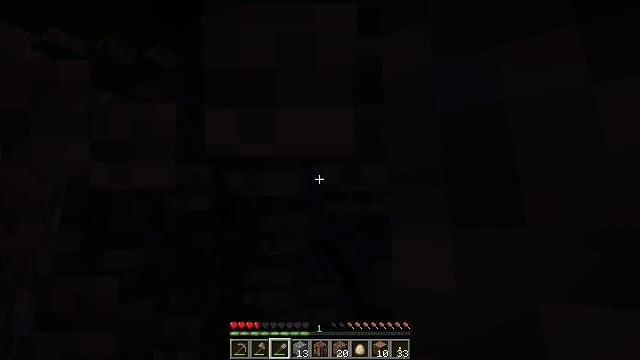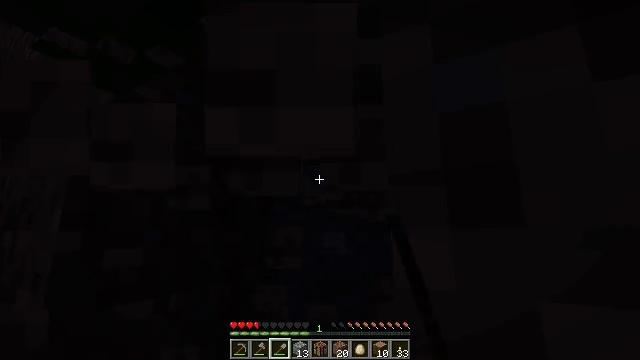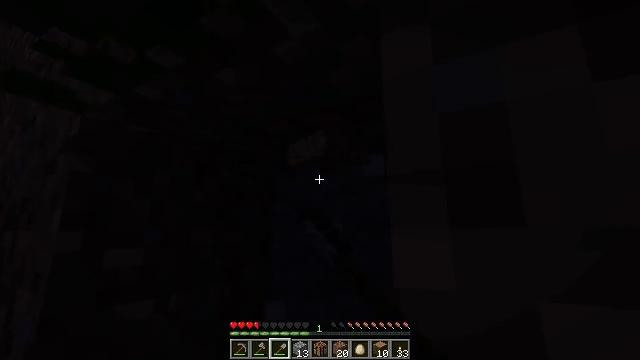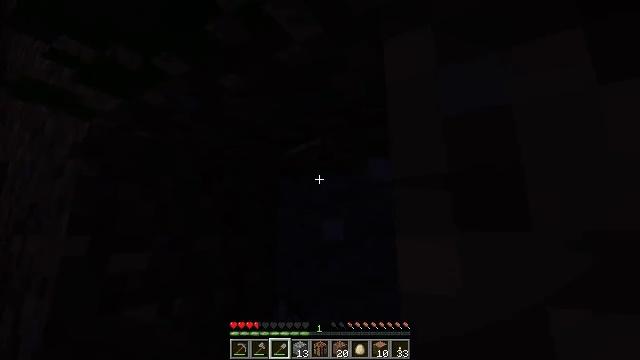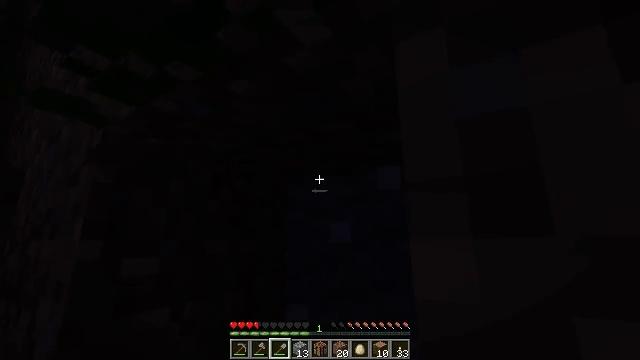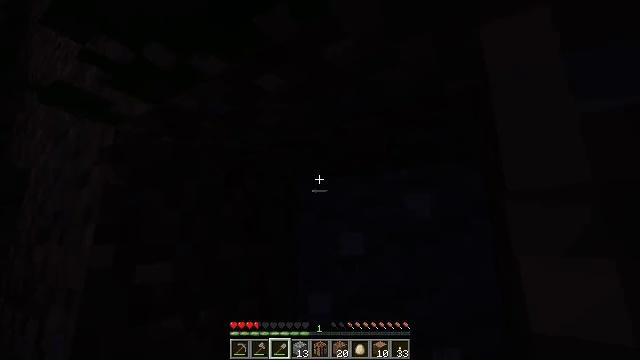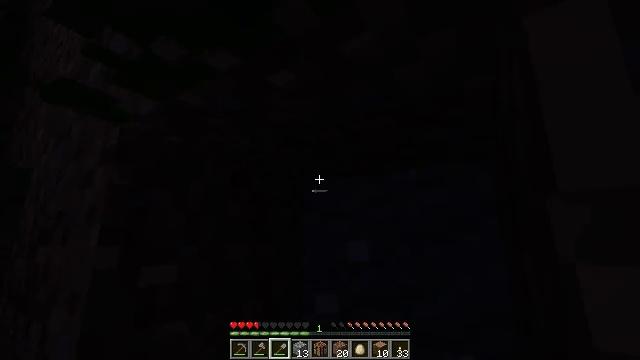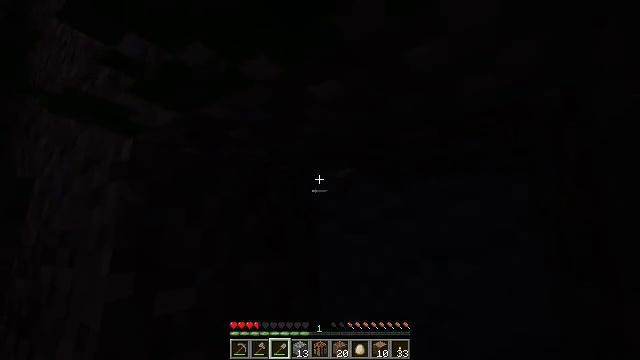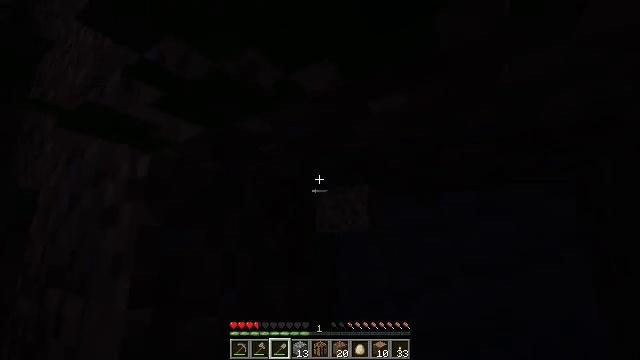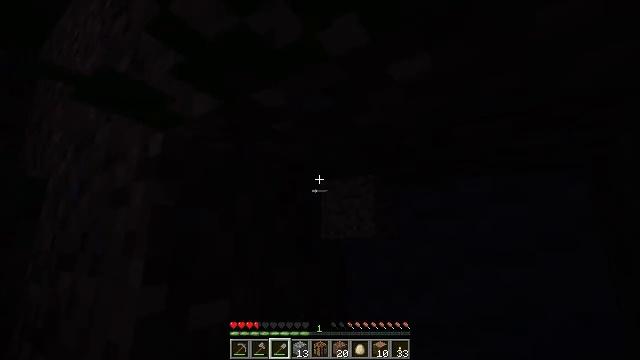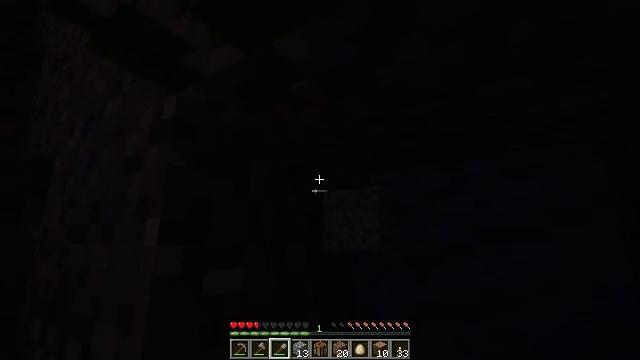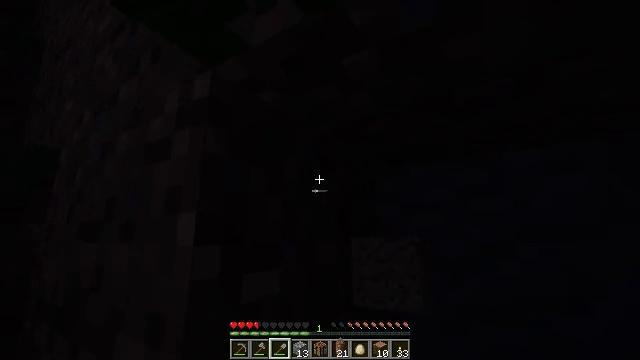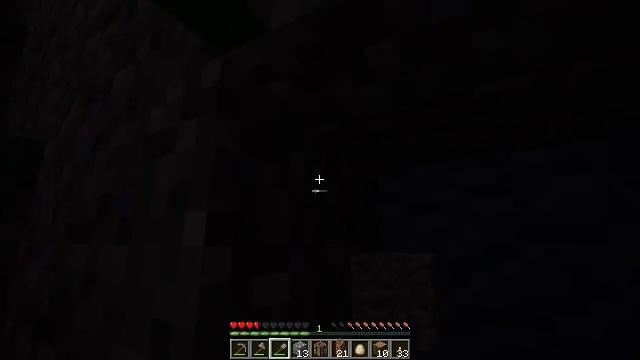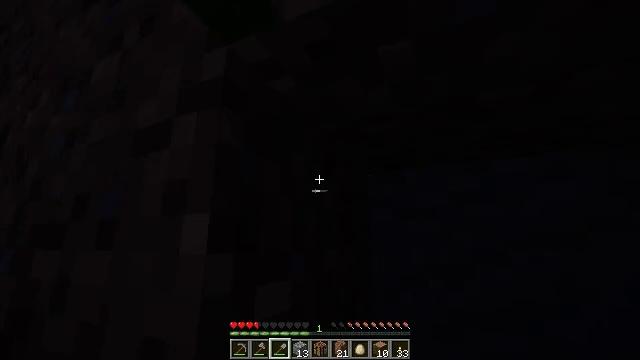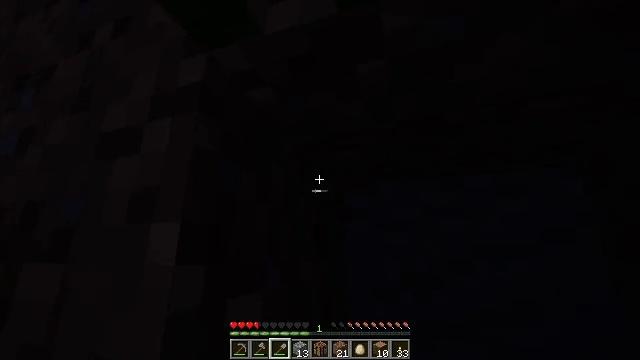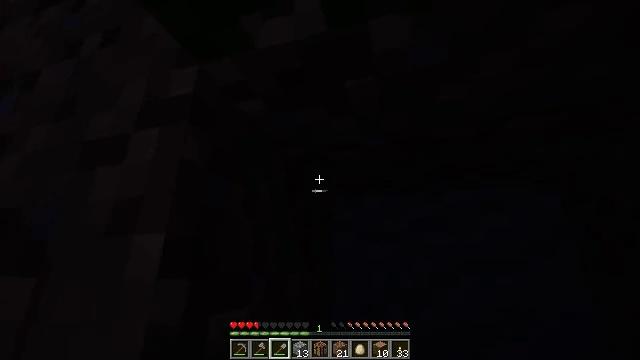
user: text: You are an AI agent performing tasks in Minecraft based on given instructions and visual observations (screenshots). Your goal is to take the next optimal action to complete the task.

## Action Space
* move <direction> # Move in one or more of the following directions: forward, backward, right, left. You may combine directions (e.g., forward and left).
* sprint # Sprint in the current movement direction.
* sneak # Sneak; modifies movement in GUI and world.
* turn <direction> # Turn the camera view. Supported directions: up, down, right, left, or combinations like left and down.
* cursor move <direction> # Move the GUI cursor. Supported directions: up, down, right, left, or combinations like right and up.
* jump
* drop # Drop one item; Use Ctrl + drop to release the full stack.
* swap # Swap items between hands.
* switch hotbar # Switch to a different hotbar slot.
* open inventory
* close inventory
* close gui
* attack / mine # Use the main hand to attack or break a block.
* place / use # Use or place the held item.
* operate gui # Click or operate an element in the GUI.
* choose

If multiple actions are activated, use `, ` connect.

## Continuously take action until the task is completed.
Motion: motion action
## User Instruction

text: Collect some oak leaves.
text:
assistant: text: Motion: attack / mine
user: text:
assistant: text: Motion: attack / mine
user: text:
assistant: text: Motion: attack / mine
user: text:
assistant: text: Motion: move forward, turn left
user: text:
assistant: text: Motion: move forward
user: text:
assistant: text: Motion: move forward
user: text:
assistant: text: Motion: move forward, jump
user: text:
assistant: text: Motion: move forward, jump
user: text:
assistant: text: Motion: move forward, jump
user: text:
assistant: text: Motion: move forward, jump
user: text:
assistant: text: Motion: move forward, jump
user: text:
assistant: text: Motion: move forward, turn right
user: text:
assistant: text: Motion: move forward, turn right and up
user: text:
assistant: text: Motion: move forward, turn right and up
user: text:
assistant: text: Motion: move forward, turn right and up
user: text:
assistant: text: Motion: move forward, turn right and up
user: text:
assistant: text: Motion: move forward, turn right and up
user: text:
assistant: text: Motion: move forward
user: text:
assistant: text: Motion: move forward, turn right and up
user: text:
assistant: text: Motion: move forward, turn right
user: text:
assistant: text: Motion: move forward, turn right
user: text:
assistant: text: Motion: move forward, turn right
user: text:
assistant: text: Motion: move forward, turn right and up
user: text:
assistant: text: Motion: turn right and up
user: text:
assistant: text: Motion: turn right and up
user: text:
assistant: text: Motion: turn right and up
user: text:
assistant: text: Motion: turn left and up
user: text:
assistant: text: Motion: turn left and up
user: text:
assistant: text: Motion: turn left and up
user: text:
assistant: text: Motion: turn up